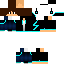
A male human skin with dark skin, wearing brown long hair dressed in a blue hoodie and black pants, featuring a closed mouth.